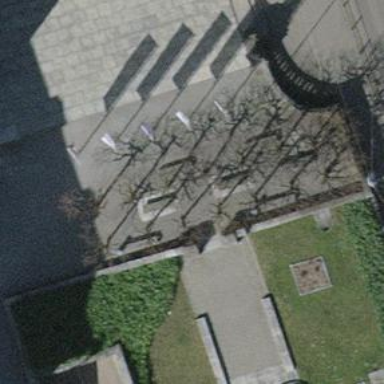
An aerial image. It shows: Concrete bench.